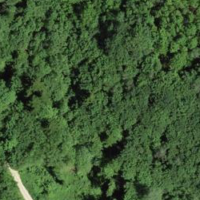
EUNIS habitat code: 41
Species observed at this site:
Cirsium palustre